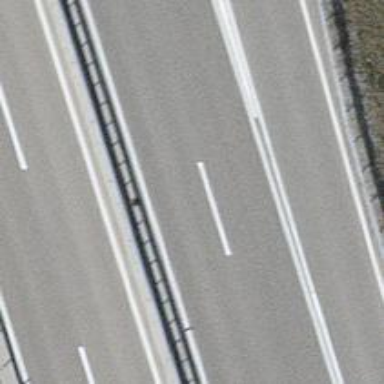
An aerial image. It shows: Asphalt motorroad with trunk classification.